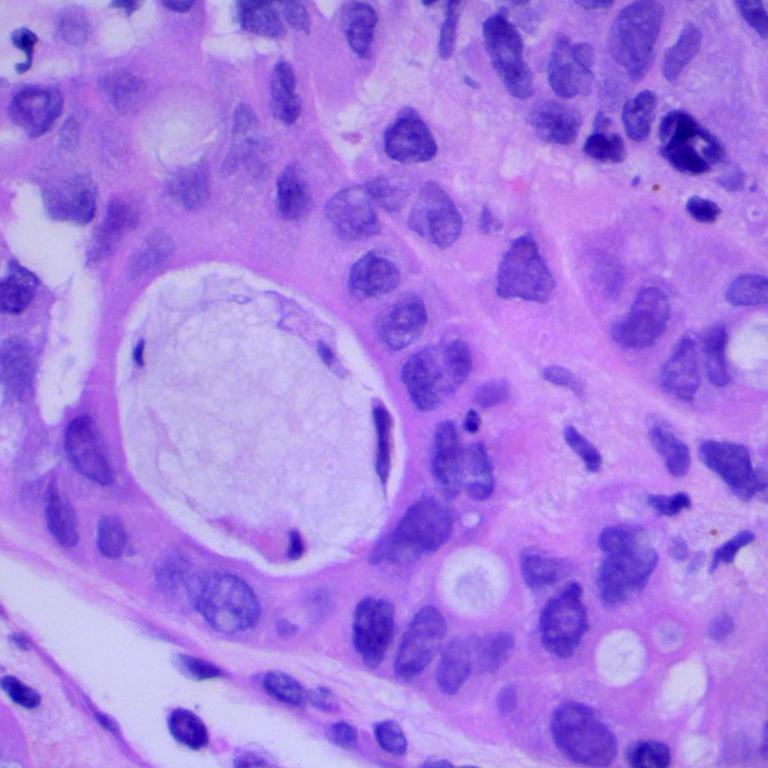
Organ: lung
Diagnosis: adenocarcinomas